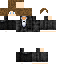
A female human skin with dark skin, wearing brown bald dressed in a black robe top and brown pants, featuring a closed mouth.